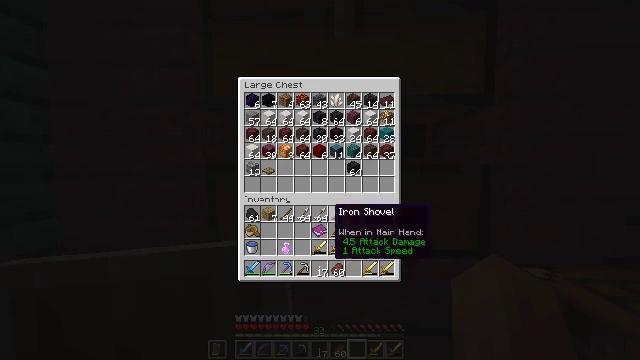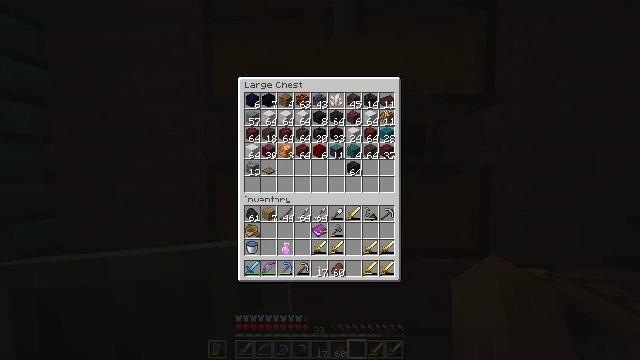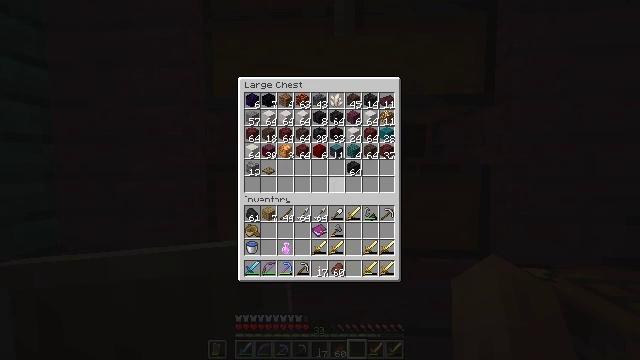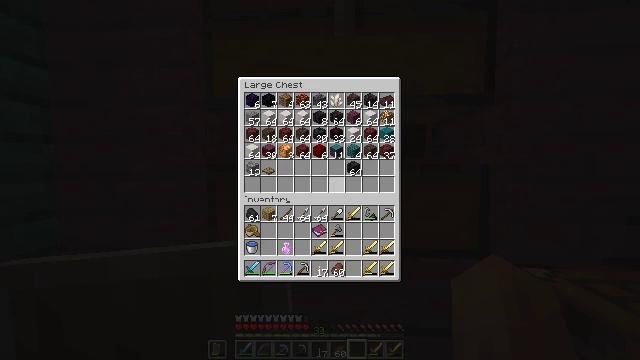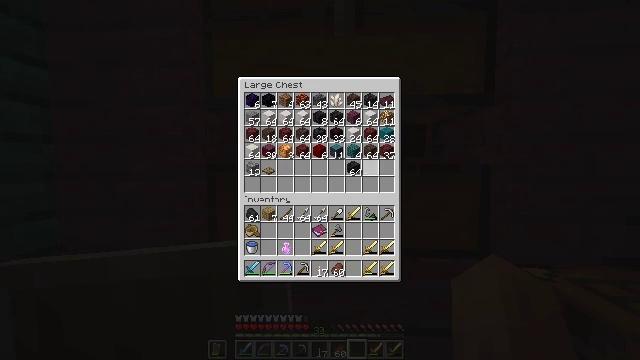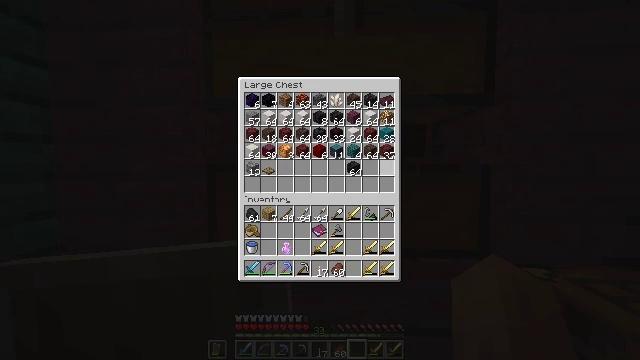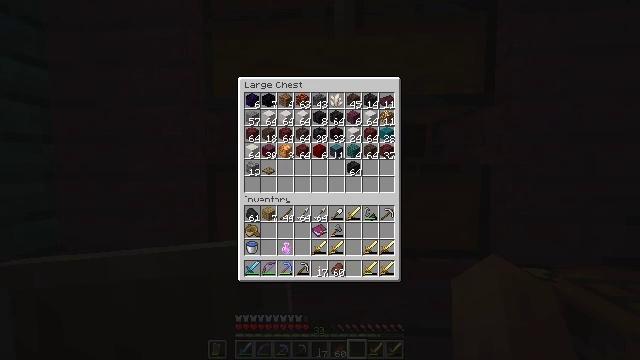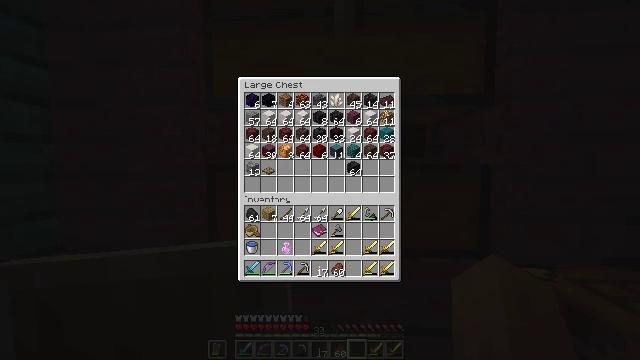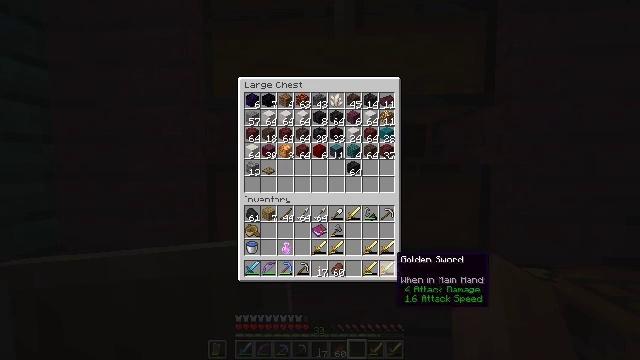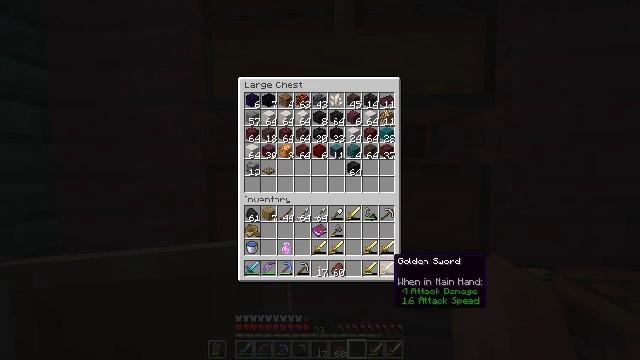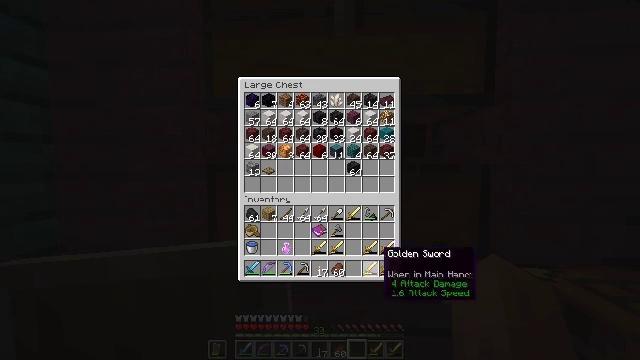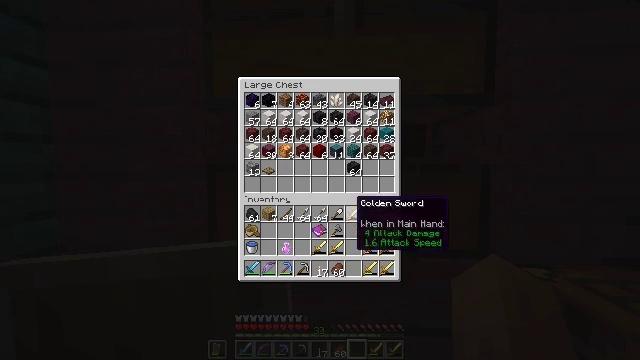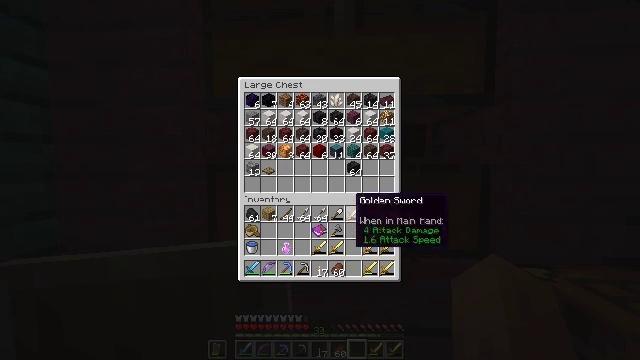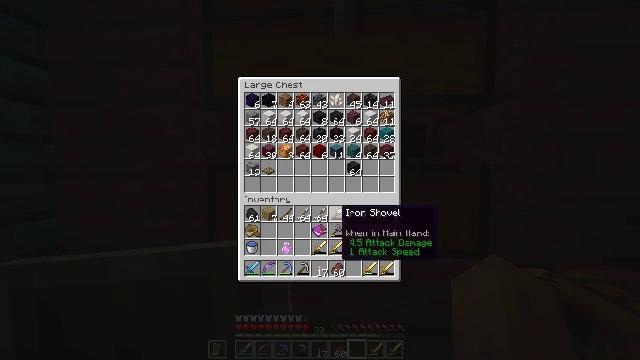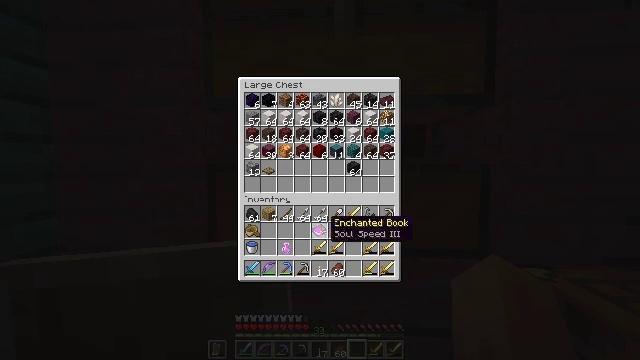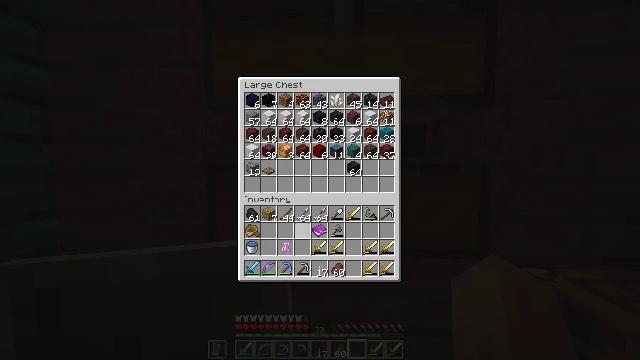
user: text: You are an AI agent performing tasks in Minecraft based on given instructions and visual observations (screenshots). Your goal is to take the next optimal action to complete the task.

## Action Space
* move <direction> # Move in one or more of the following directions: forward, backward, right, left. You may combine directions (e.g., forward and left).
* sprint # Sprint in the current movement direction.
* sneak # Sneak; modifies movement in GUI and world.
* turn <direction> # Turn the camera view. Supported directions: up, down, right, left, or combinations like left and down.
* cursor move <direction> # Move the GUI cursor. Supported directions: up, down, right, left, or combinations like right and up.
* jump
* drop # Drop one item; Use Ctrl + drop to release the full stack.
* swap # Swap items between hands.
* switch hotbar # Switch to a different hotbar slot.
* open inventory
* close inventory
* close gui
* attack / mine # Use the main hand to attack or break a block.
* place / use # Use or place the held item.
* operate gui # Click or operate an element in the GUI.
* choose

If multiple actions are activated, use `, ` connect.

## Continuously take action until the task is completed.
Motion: motion action
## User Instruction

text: craft item air
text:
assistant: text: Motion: cursor move right and up
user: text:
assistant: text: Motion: cursor move up
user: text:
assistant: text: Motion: no_op
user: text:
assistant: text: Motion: cursor move right
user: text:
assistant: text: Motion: cursor move right
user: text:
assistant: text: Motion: cursor move right and down
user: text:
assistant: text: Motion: cursor move down
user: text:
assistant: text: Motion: cursor move left and down
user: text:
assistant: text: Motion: no_op
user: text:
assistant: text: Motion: cursor move left and up
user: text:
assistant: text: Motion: cursor move left and up
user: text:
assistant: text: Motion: no_op
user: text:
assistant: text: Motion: cursor move left and down
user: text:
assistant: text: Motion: cursor move left and down
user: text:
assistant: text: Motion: cursor move left and down
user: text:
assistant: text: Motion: cursor move left
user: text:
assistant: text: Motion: no_op
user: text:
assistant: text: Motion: cursor move right and up
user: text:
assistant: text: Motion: cursor move right
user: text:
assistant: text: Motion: no_op
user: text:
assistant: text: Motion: cursor move right
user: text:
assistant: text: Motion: no_op
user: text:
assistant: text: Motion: no_op
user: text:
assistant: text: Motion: no_op
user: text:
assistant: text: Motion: no_op
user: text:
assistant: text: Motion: no_op
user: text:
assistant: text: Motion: no_op
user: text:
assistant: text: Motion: no_op
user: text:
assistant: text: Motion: no_op
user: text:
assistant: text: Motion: no_op